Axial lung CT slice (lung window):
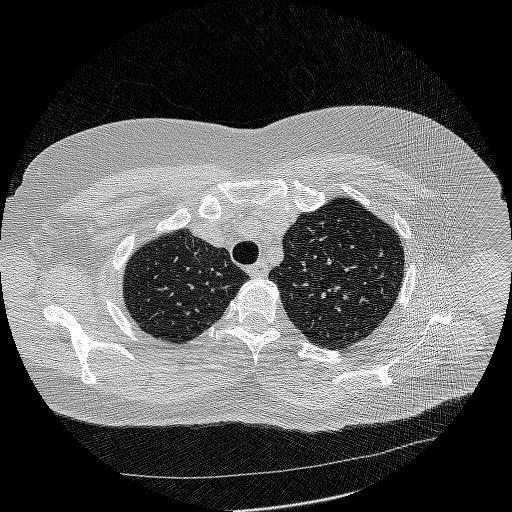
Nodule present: no